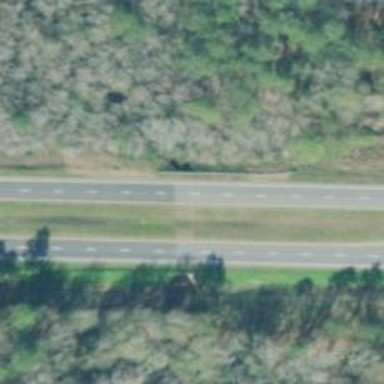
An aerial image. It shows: Expressway with dual carriageway. The highway has asphalt surface.